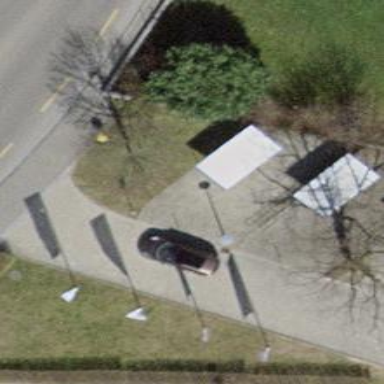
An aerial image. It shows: Bicycle parking facility.